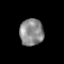
Tissue: skin
Cell type: Epithelial cells
Senescence score: 0.2802
Nuclear area (px): 622
Mean DAPI intensity: 139.301